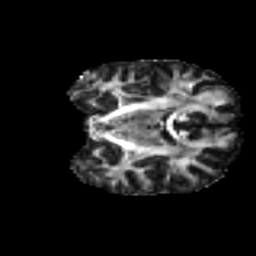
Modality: FA
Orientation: coronal
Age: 46
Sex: female
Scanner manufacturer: ge
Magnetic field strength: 3 T
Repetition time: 7.8 s
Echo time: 0.0606 s